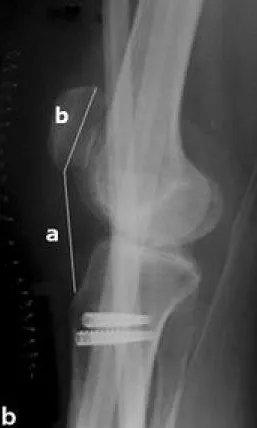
To 1.3 immediately postoperatively.
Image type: radiology (x_ray)